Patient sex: F
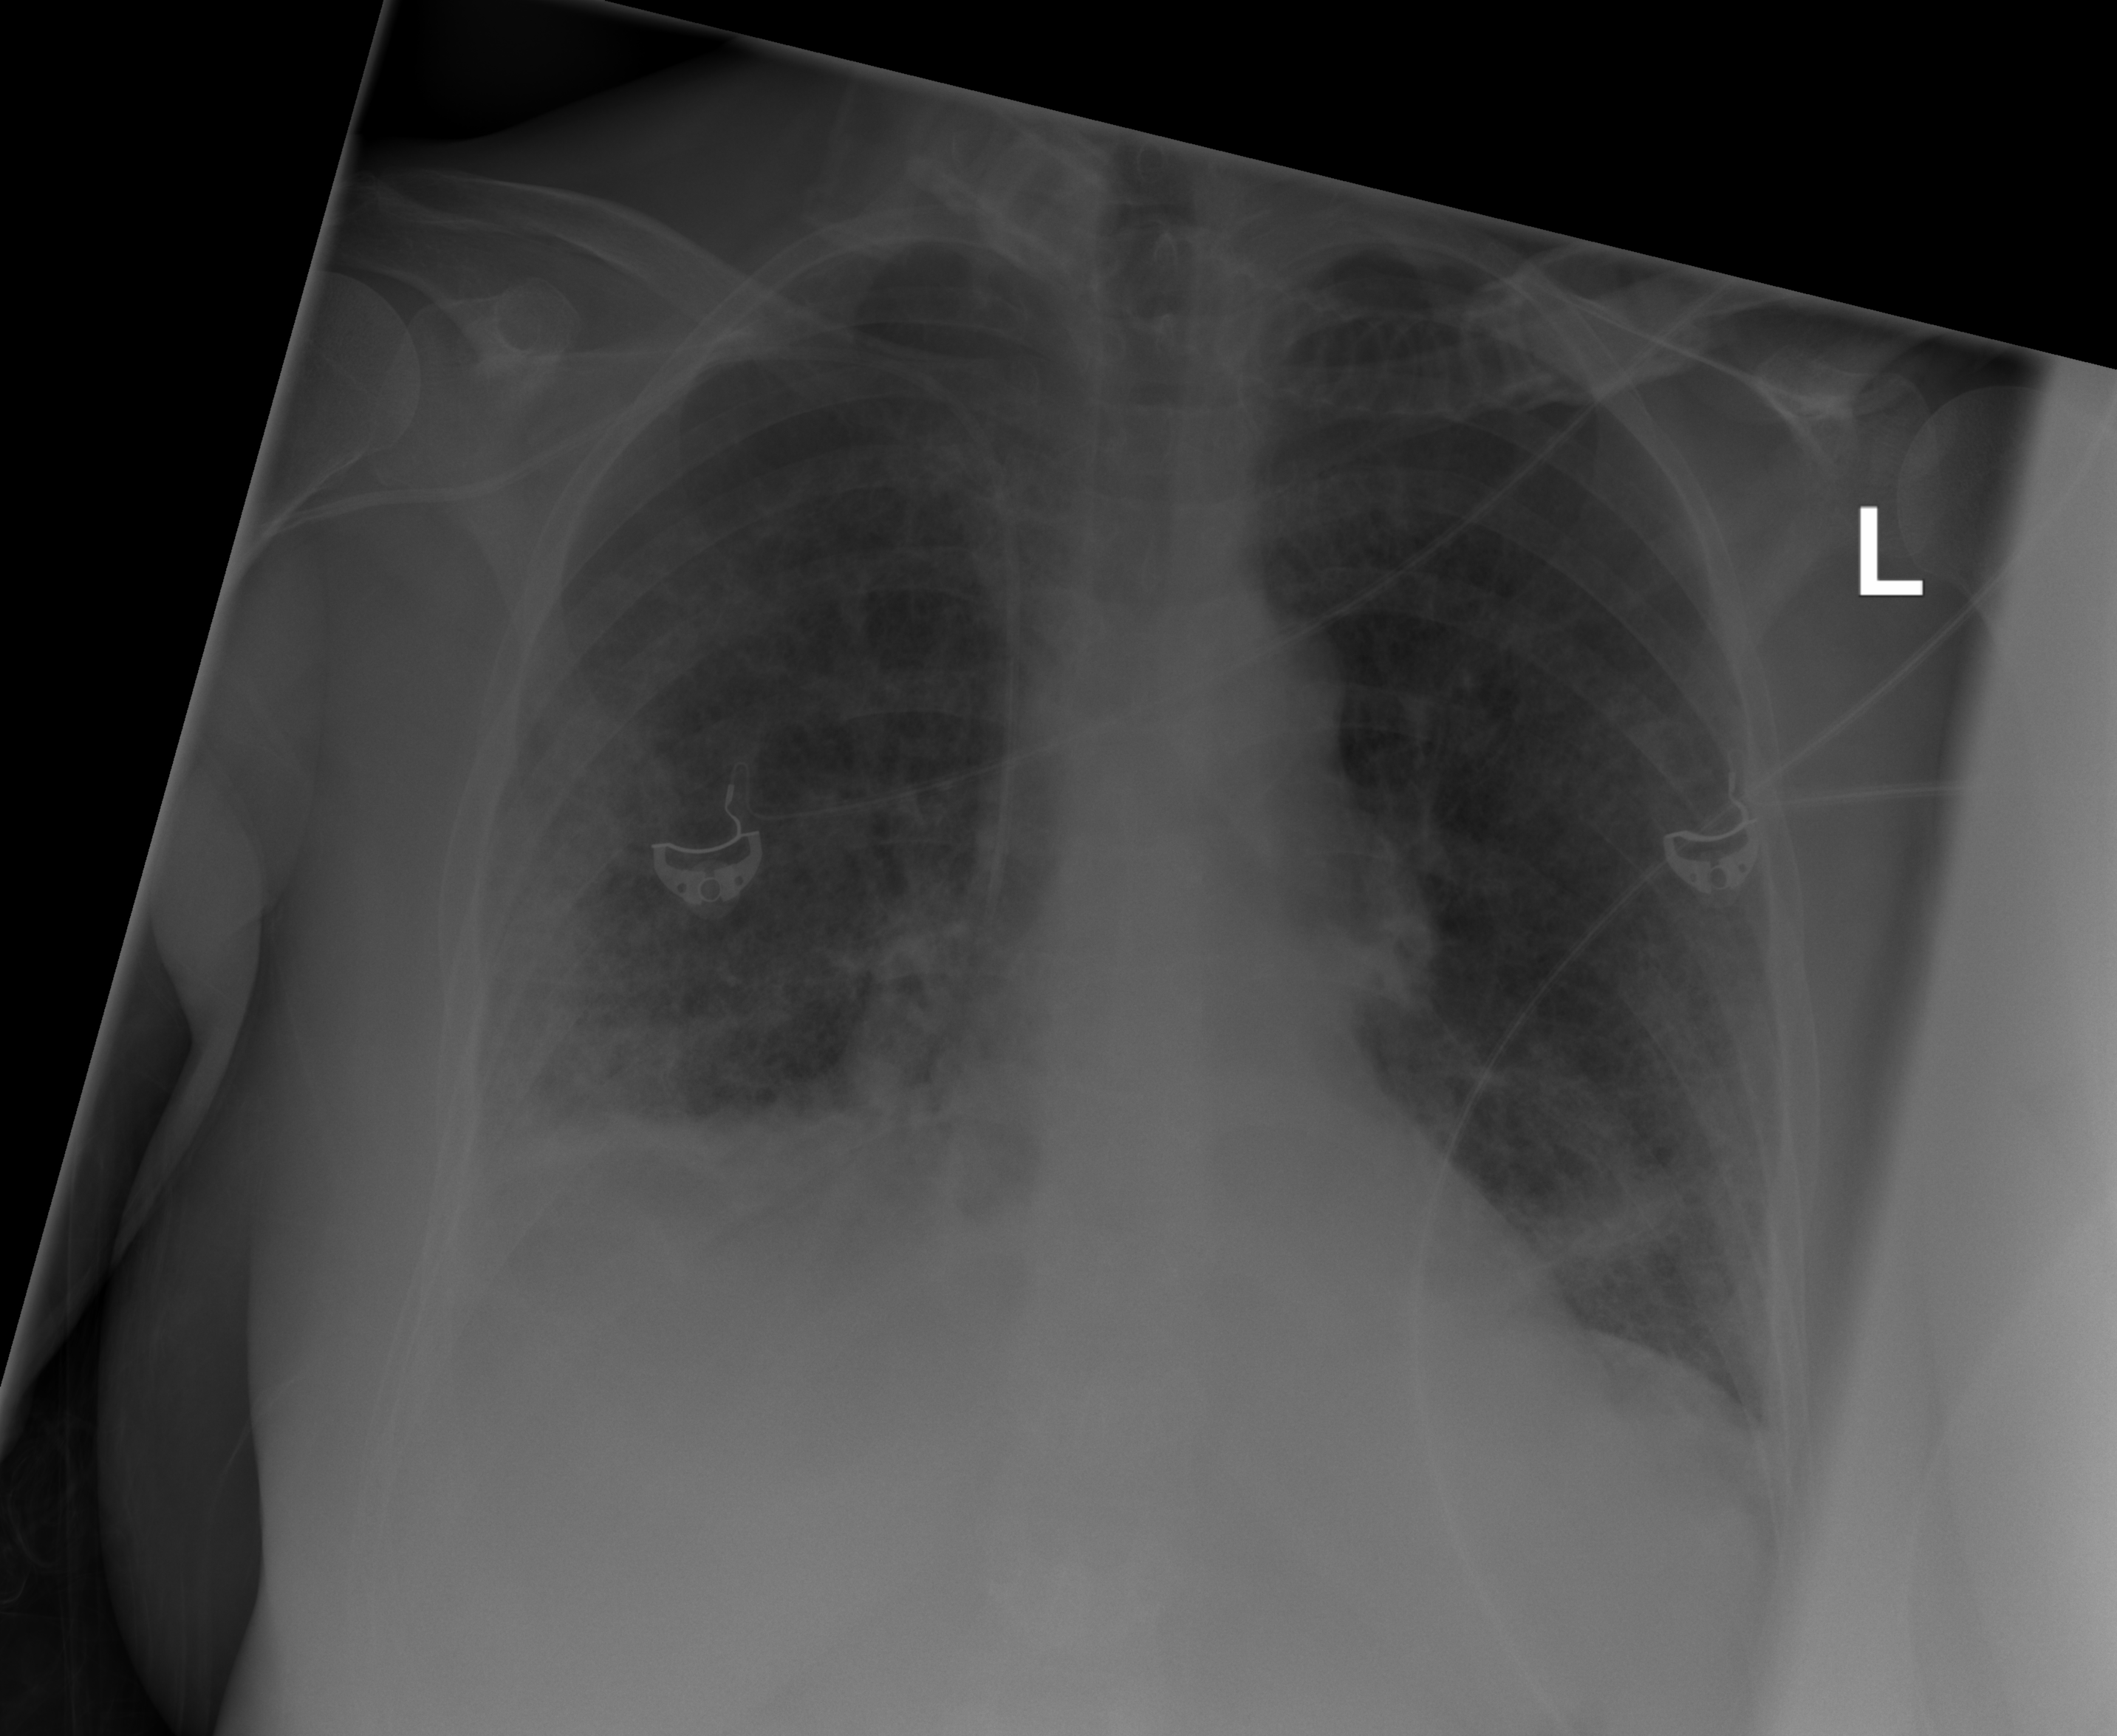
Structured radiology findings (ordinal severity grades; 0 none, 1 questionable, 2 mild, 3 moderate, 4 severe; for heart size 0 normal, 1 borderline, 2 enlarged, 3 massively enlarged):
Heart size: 0
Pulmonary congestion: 0
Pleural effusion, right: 2
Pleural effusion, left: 2
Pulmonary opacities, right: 3
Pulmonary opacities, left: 3
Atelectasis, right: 2
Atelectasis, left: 2